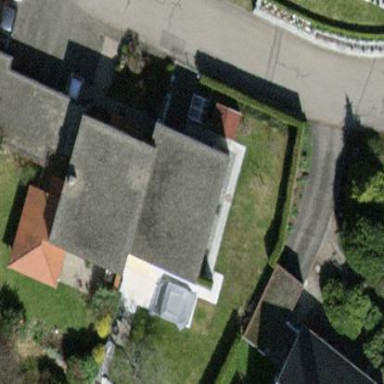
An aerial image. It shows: Flat-roofed house.